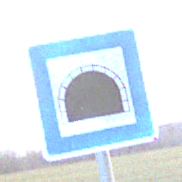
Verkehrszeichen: Tunnel
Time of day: SunriseSunset
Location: Outdoor (Nature)
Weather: PartlyCloudy
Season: NotSpecified
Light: Natural